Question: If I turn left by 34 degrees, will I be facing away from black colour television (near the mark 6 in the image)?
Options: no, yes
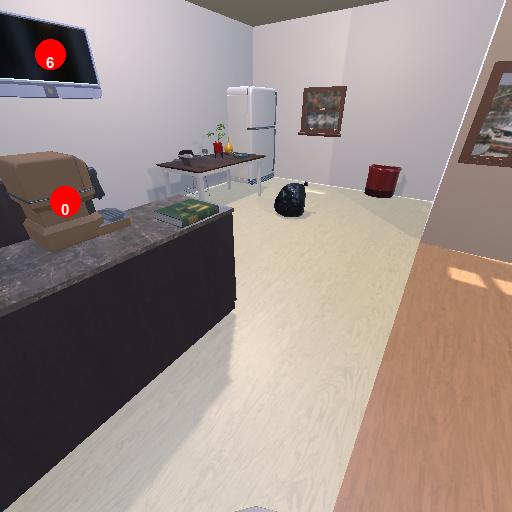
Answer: no